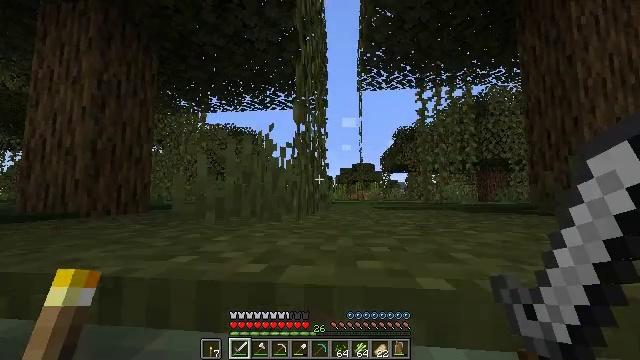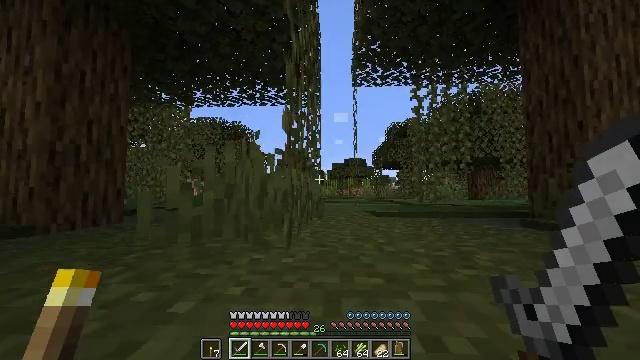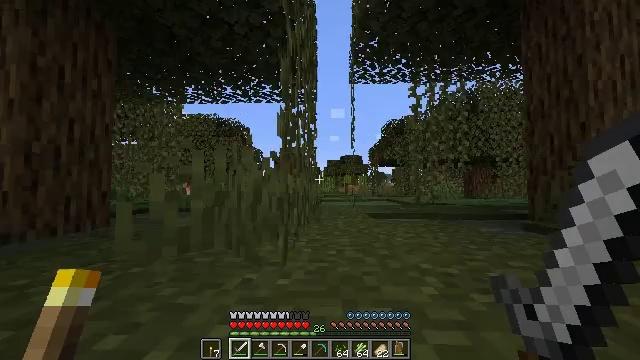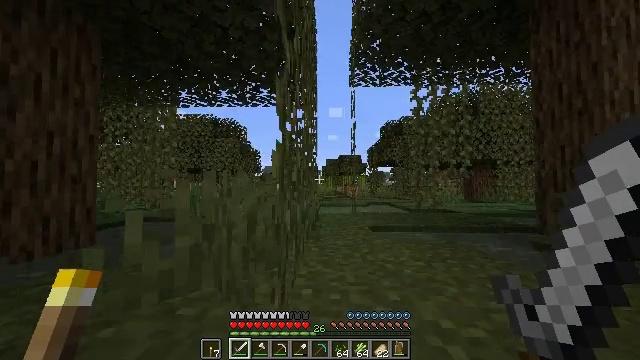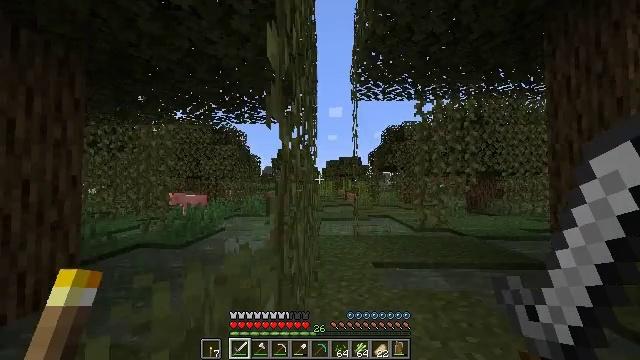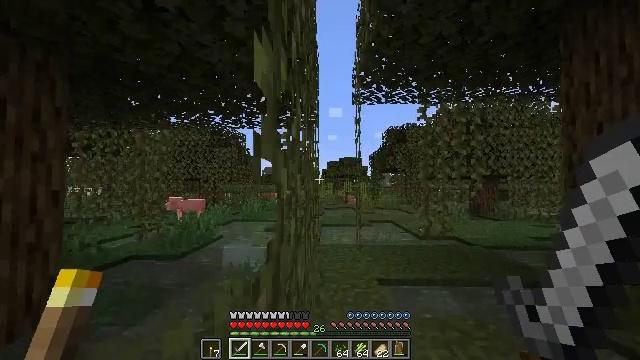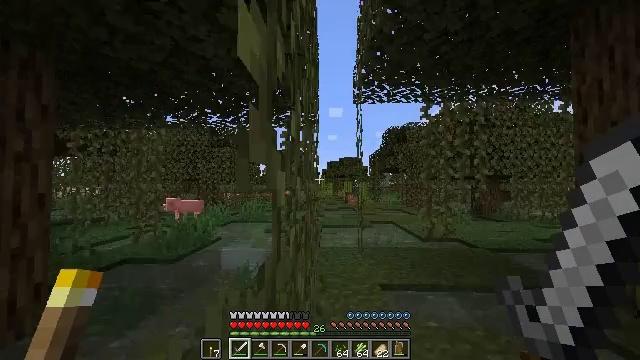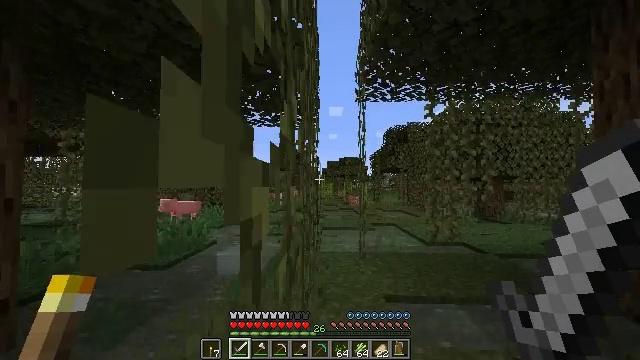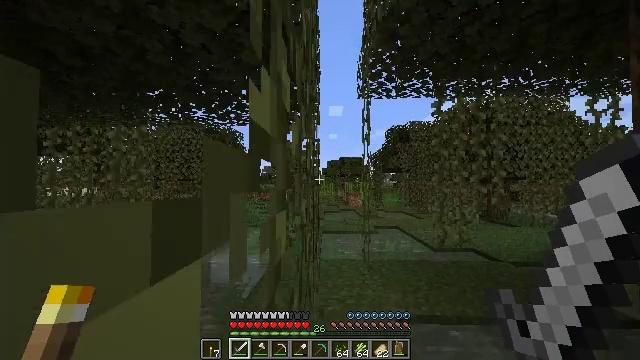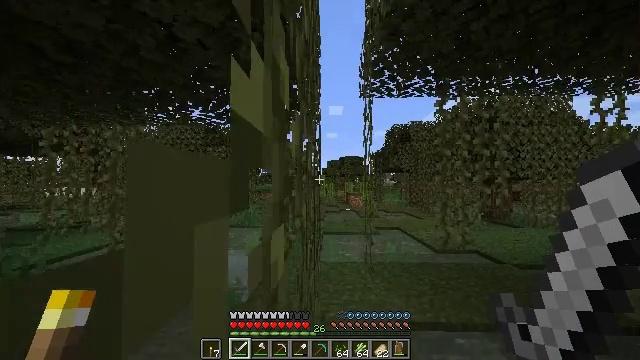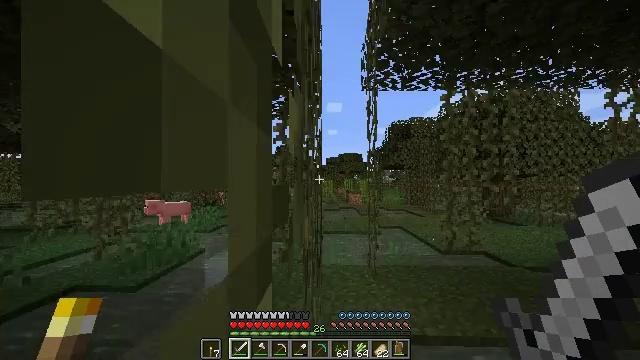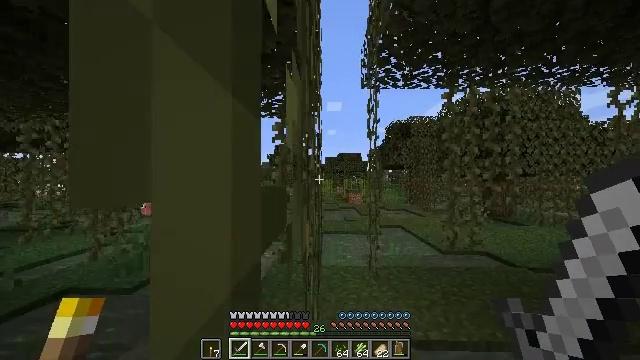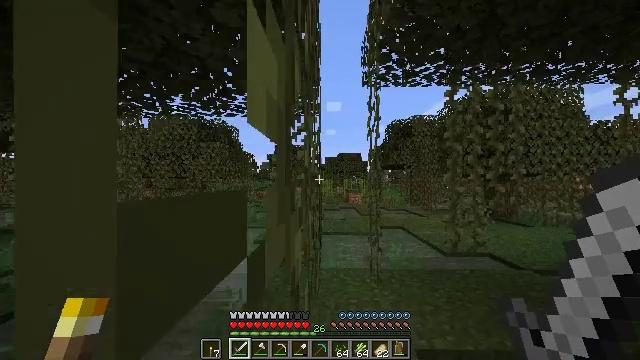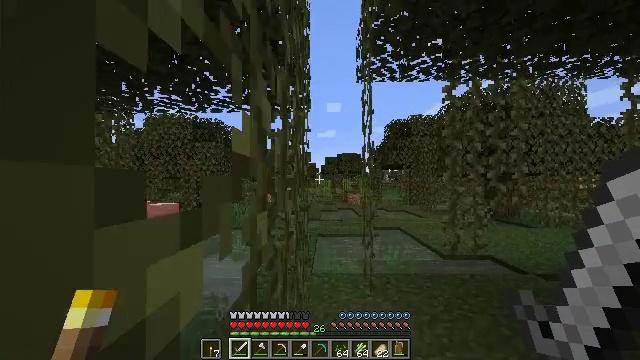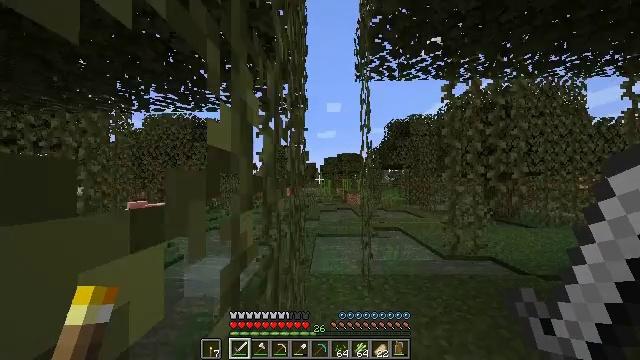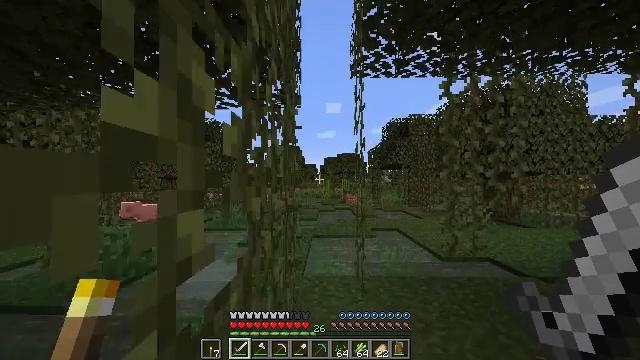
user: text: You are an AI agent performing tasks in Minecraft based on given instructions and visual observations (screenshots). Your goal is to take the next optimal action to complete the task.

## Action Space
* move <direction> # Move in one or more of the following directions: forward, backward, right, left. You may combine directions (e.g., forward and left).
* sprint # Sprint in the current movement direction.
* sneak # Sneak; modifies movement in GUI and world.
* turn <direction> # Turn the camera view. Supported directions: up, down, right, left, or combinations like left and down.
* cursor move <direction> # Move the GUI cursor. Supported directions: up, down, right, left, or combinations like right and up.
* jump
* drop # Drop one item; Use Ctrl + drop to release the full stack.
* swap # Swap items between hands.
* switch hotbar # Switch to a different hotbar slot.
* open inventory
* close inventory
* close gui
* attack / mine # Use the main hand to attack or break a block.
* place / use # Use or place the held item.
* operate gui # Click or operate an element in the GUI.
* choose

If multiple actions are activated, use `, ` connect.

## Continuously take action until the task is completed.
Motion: motion action
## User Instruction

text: Collect sugar cane near water sources.
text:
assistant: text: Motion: move forward, sprint, turn right and down, jump
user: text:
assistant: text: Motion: move forward, sprint, turn right, jump
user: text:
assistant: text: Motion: move forward, sprint, jump
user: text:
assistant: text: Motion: move forward, sprint, jump
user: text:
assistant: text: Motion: move forward, sprint
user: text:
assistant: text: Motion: move forward, sprint
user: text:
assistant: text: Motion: move forward, sprint
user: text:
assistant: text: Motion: move forward, sprint
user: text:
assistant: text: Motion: move forward, sprint
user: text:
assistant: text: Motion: move forward, sprint
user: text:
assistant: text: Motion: move forward, sprint
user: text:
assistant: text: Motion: move forward and move right, sprint
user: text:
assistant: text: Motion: move forward and move right, sprint
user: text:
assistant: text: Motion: move forward and move right, sprint
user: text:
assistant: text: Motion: move forward, sprint
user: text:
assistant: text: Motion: move forward, sprint, turn down
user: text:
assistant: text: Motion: move forward, sprint, turn down
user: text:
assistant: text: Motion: move forward, sprint, turn down
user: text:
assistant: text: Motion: move forward, sprint, turn down
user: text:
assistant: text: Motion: move forward, sprint
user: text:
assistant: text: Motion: move forward, sprint, turn down
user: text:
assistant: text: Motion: move forward, sprint, turn down
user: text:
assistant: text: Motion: move forward, sprint, turn left and down
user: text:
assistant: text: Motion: move forward, sprint, turn left and down
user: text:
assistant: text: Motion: move forward, sprint, turn left and down
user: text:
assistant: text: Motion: move forward, sprint
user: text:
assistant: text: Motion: move forward, sprint
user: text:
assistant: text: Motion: move forward, sprint
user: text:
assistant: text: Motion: move forward, sprint
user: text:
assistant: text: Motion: move forward, sprint